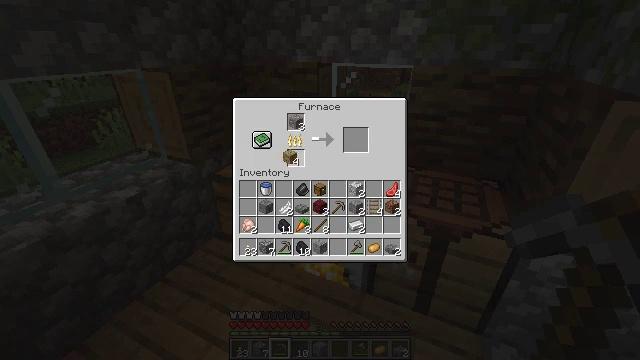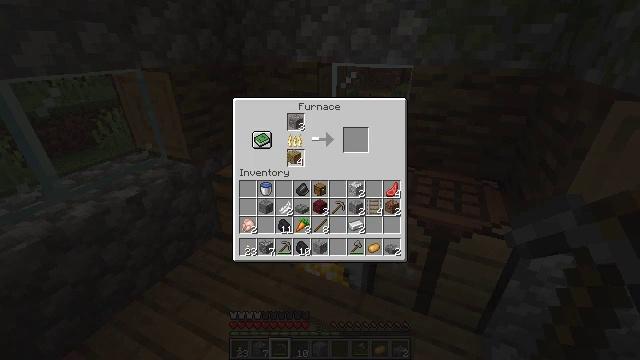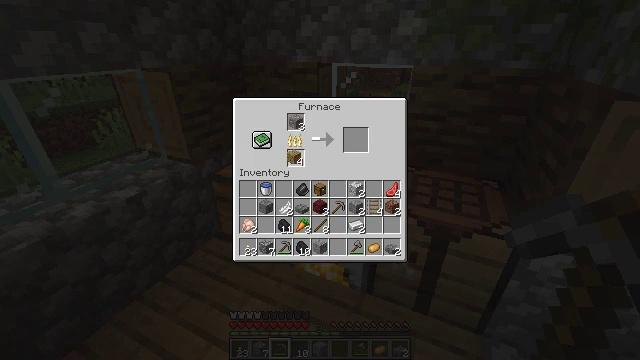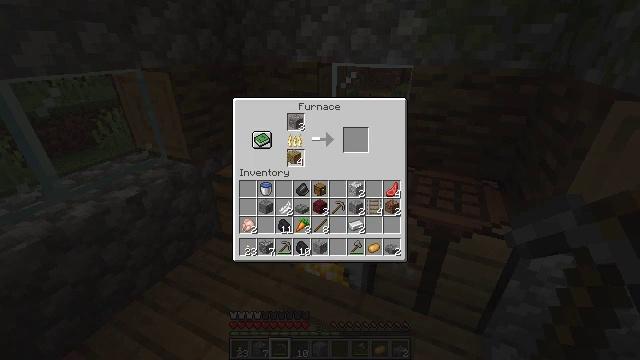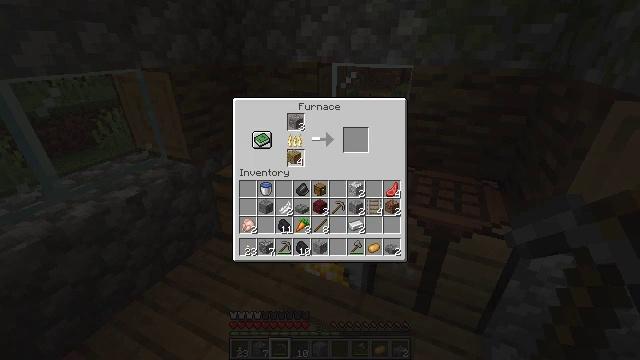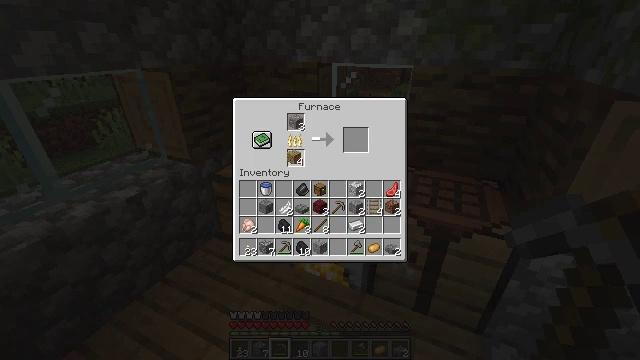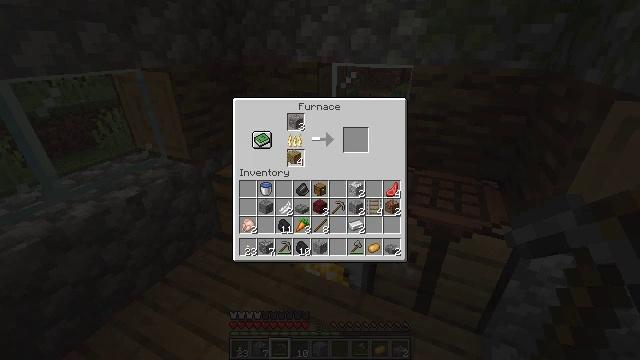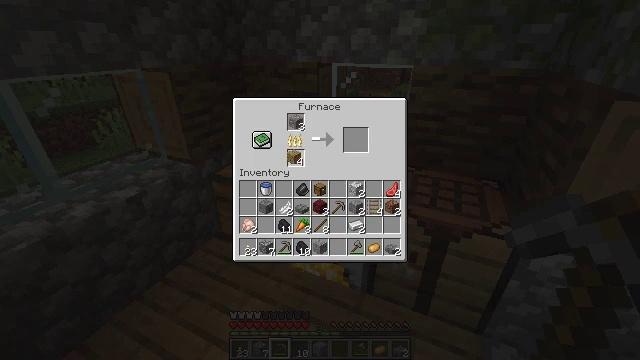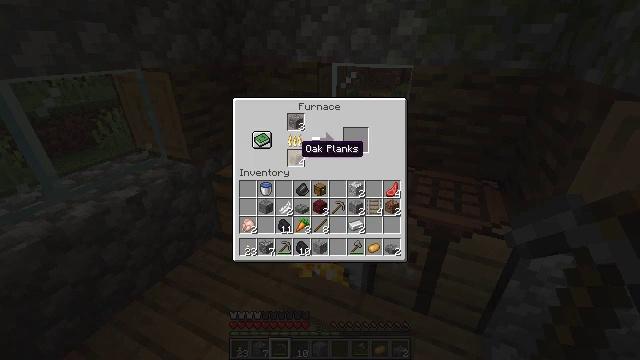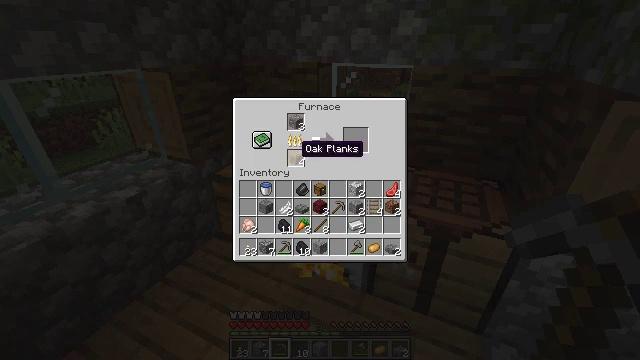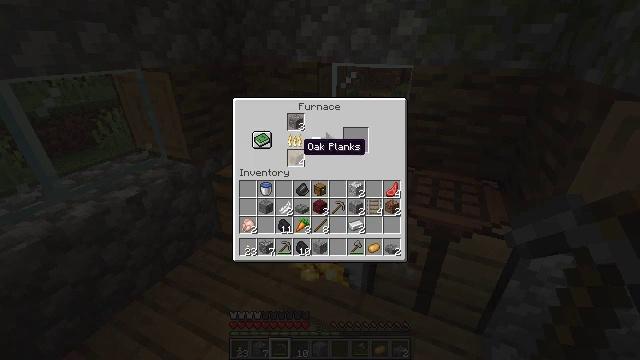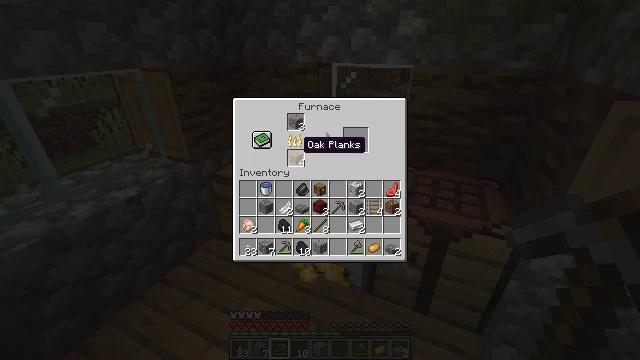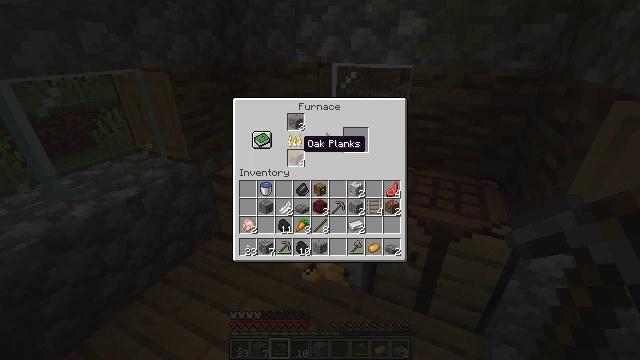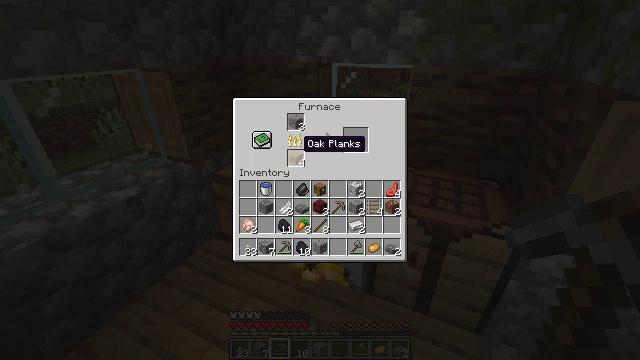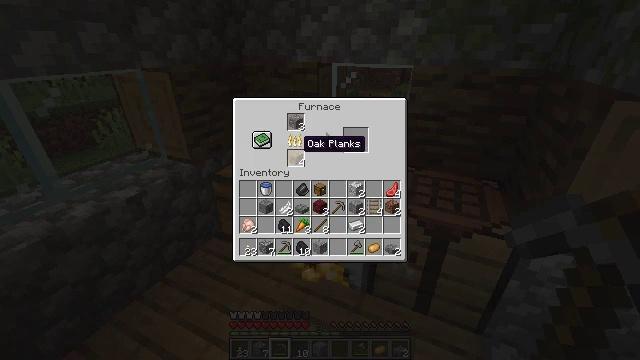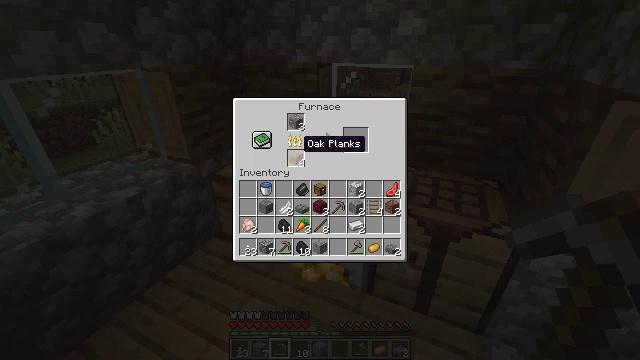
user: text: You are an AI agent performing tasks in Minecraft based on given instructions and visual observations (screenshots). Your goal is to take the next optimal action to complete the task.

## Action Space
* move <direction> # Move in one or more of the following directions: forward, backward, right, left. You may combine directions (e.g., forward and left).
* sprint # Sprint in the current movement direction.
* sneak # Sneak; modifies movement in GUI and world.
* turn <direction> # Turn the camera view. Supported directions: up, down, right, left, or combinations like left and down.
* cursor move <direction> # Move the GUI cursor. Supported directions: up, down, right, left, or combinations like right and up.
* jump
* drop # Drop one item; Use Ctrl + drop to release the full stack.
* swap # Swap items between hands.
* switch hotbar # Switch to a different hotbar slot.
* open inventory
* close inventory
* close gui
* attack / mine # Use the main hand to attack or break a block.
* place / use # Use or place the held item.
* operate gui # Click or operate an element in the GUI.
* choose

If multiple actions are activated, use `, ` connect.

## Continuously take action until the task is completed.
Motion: motion action
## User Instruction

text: Gather carrots from the field.
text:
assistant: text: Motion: no_op
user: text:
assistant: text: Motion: no_op
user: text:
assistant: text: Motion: no_op
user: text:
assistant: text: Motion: attack / mine
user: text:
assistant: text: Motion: attack / mine
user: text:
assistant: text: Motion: attack / mine
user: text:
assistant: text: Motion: attack / mine
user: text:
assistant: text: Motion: no_op
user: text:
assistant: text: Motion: no_op
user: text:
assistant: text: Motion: no_op
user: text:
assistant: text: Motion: no_op
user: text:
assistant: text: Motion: no_op
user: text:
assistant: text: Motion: no_op
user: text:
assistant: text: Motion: no_op
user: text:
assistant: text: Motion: no_op
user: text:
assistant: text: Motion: turn right and up
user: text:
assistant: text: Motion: turn right and up
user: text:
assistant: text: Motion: turn right and up
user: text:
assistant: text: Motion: turn right
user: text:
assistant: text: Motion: no_op
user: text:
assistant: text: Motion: no_op
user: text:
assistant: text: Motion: turn right
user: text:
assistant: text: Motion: no_op
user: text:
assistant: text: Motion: no_op
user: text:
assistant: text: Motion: no_op
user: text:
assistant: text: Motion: no_op
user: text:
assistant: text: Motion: no_op
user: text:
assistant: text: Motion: no_op
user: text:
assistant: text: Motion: no_op
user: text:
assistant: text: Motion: no_op